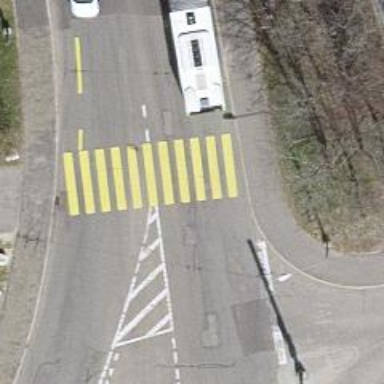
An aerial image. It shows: Marked zebra crossing on the road.